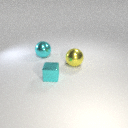
small cyan metal cube to the right of large cyan metal sphere